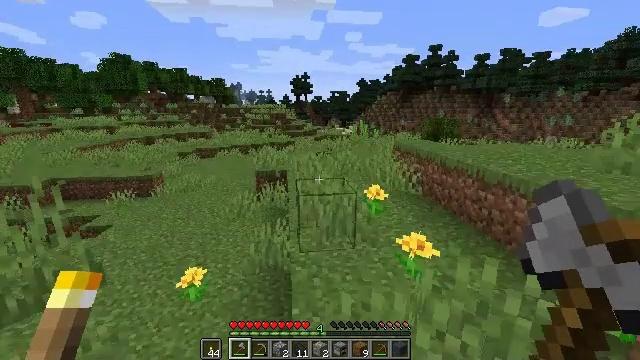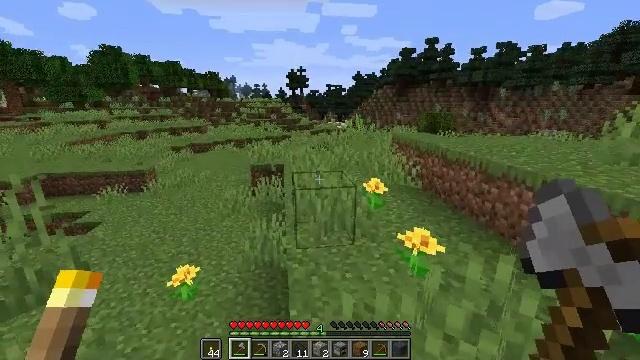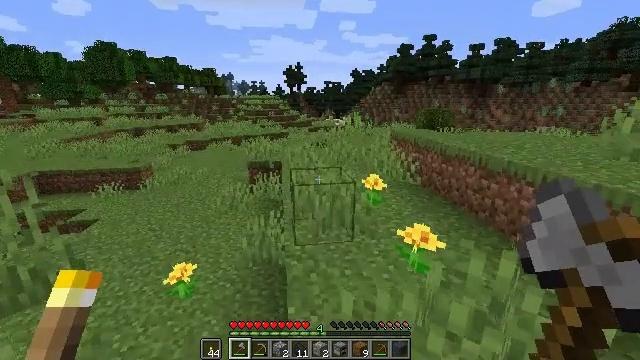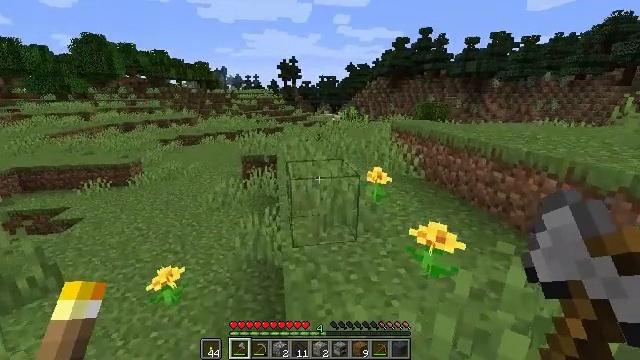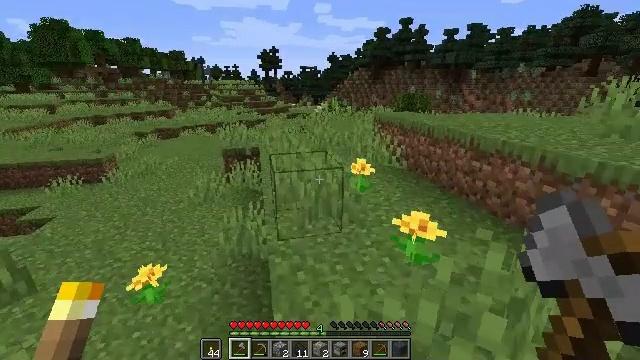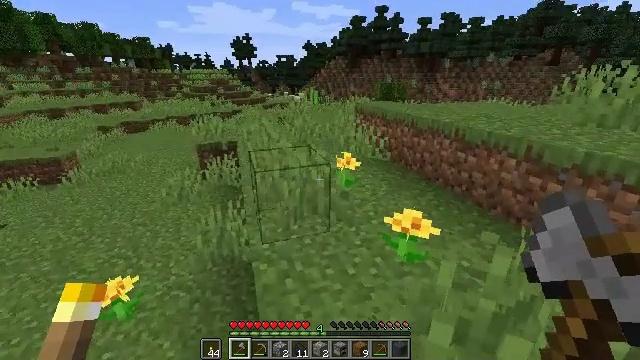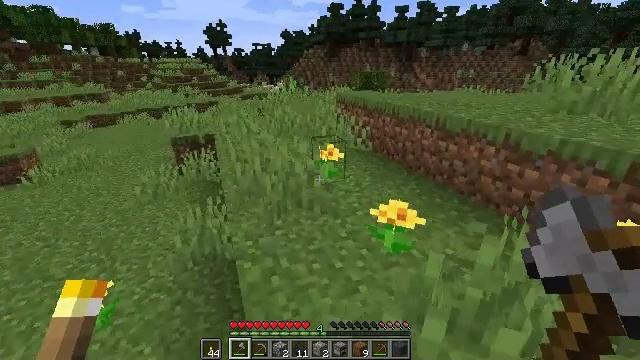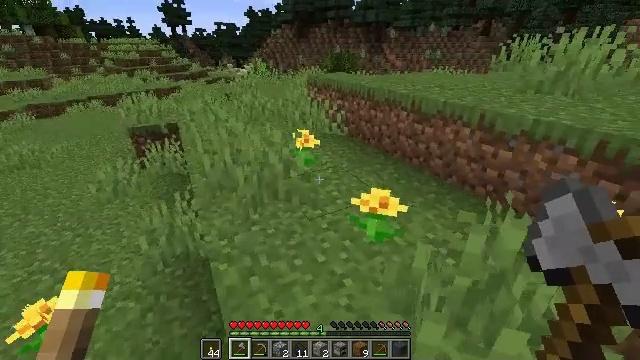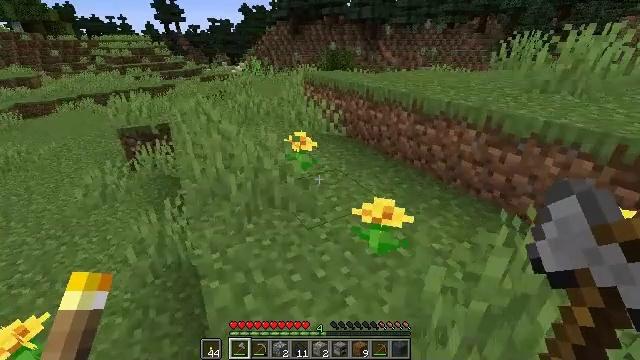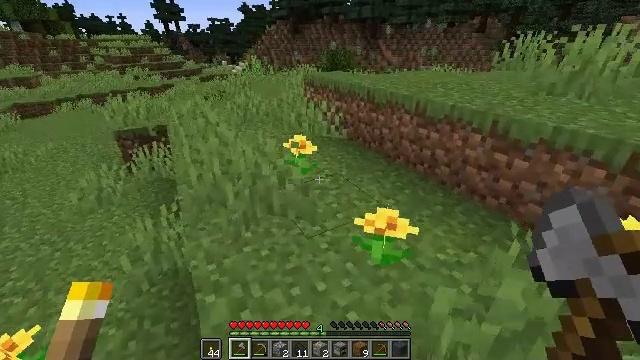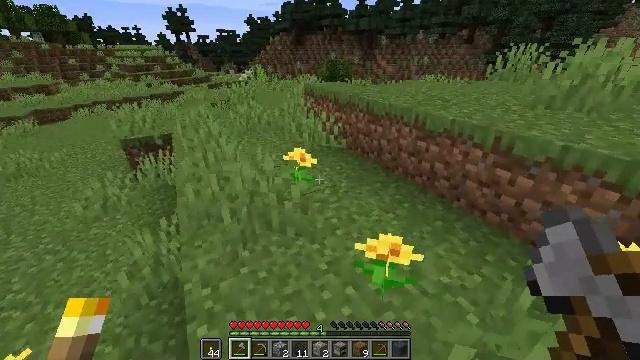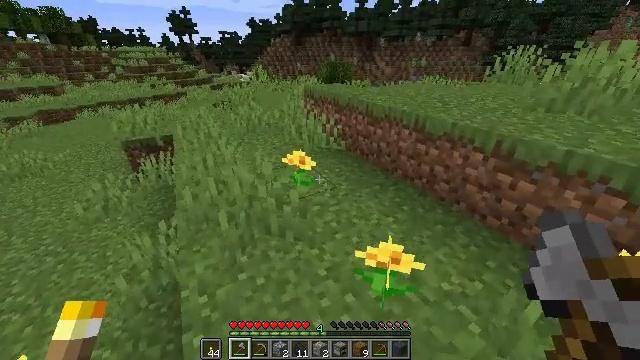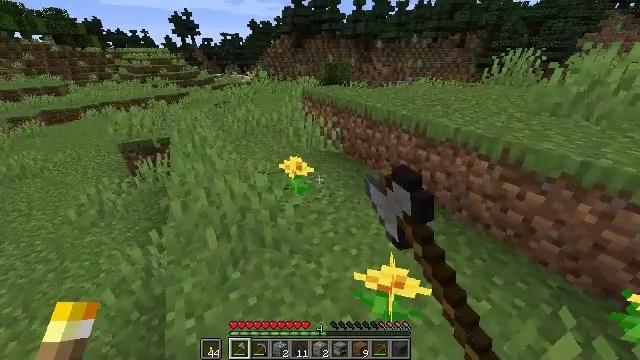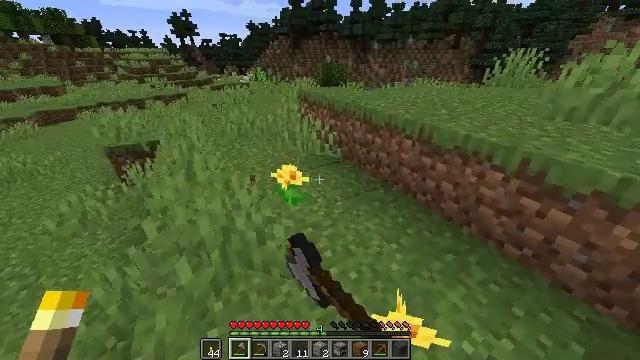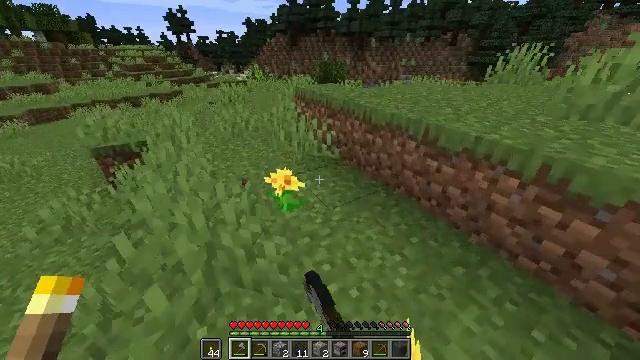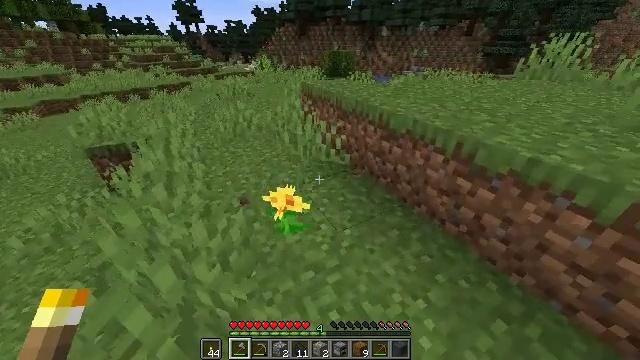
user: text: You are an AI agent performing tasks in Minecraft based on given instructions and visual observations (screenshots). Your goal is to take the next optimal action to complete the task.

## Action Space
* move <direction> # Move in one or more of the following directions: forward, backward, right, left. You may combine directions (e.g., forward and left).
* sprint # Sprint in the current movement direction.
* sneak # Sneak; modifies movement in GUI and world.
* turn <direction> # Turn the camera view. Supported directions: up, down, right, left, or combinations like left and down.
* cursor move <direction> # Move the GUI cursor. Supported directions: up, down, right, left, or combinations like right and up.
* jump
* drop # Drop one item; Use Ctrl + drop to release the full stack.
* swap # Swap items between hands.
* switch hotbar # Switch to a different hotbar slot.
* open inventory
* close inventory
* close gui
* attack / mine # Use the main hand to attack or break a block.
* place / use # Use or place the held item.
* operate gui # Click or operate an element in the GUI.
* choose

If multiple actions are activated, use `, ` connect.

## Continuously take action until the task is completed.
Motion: motion action
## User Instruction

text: Collect a dandelion flower.
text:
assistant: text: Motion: move forward, turn down
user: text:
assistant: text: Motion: move forward
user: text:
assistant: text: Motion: move forward, turn right
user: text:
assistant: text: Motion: turn right and down
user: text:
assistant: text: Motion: turn right and down
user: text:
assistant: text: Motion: move forward, turn right and down
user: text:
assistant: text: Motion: move forward, turn right and down
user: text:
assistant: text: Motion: no_op
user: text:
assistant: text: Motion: move forward
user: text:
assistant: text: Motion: move forward
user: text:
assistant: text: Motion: move forward, attack / mine
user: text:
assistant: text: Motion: move forward, attack / mine
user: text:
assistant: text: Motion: move forward, attack / mine
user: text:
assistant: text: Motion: move forward
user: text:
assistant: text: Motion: move forward, turn left and down
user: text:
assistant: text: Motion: move forward, turn left and down
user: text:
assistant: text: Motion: move forward, turn left and down
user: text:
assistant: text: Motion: move forward, turn down, attack / mine
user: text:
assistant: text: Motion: move forward, turn down, attack / mine
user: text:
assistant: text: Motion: move forward, attack / mine
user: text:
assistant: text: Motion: turn down
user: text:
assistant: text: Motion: turn right and down
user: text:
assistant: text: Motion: turn right